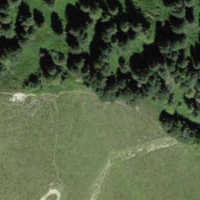
EUNIS habitat code: 31
Species observed at this site:
Rhododendron ferrugineum
Gymnadenia rhellicani
Pinus cembra
Silene nutans
Geum montanum
Vaccinium myrtillus
Vaccinium vitis-idaea
Vaccinium uliginosum
Picea abies
Plantago alpina
Arnica montana
Trifolium pratense
Campanula barbata
Calluna vulgaris
Campanula scheuchzeri
Lotus alpinus
Nardus stricta